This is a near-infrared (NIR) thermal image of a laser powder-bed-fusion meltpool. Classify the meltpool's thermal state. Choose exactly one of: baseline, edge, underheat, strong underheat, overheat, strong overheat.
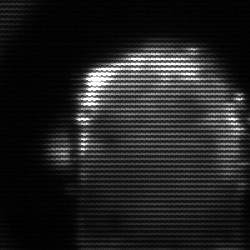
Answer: baseline